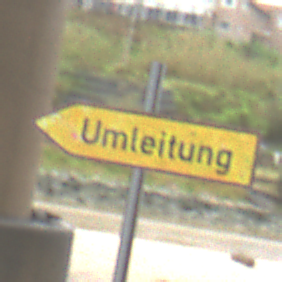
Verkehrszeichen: UmleitungswegweiserLinksweisend
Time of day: Midday
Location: Roofed (Beach)
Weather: Overcast
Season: NotSpecified
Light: Natural